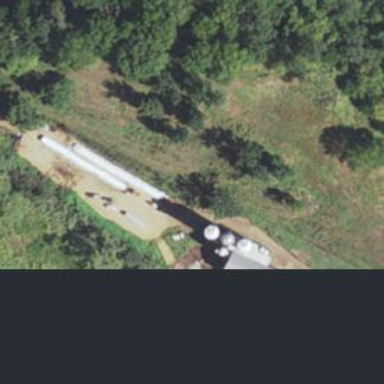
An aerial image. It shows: Silo.